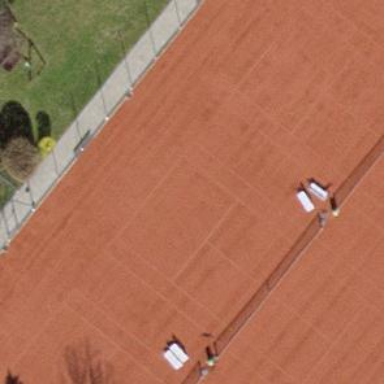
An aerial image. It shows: Tennis court on the leisure land pitch.